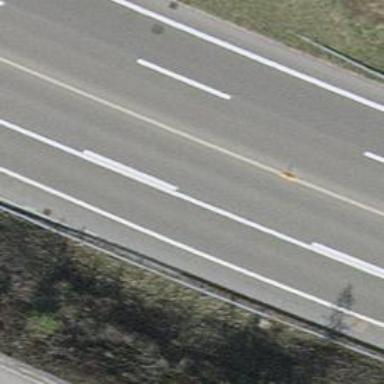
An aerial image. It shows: Asphalt motorway categorized as trunk road.